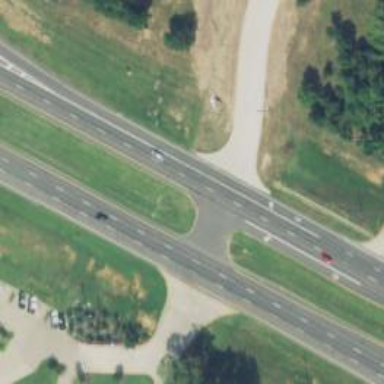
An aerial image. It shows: Asphalt trunk link road.